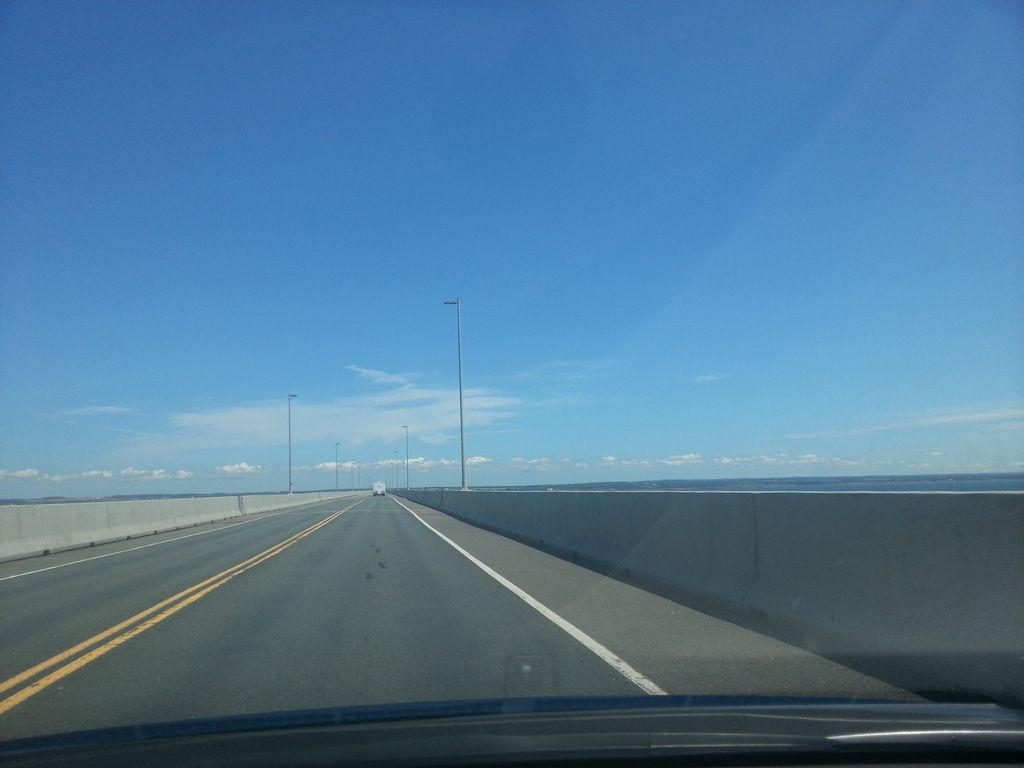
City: charlottetown